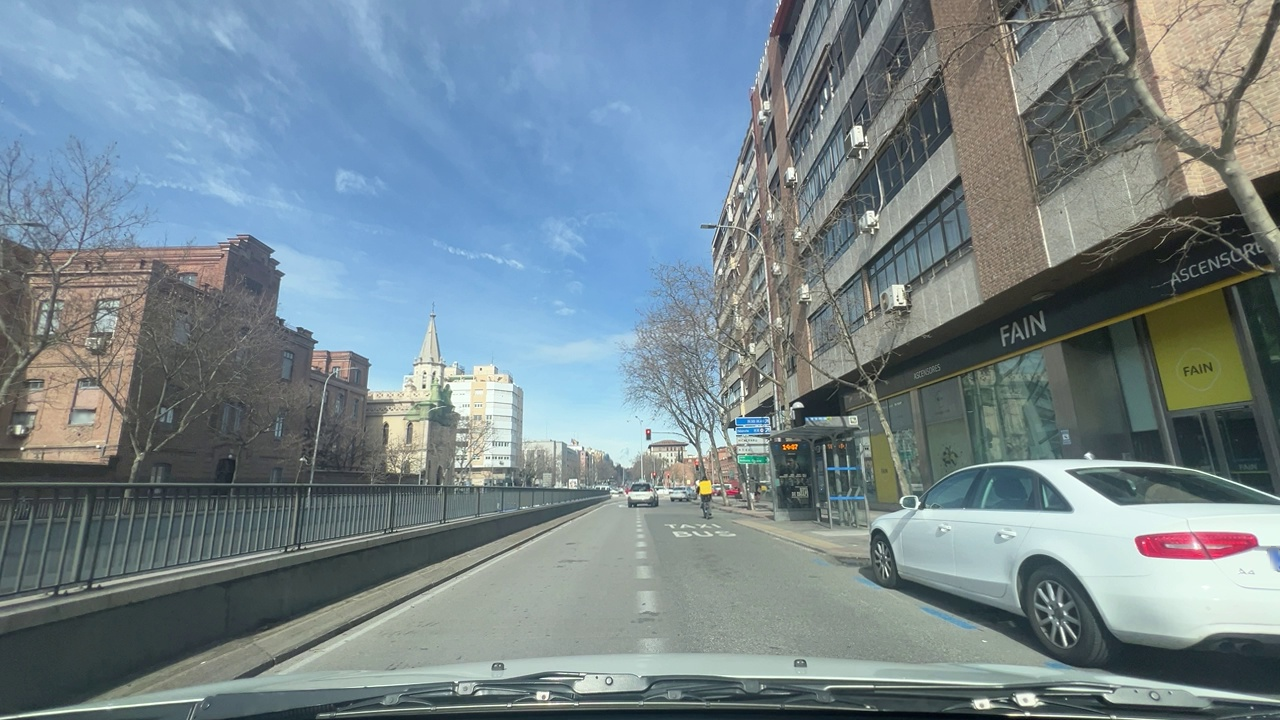
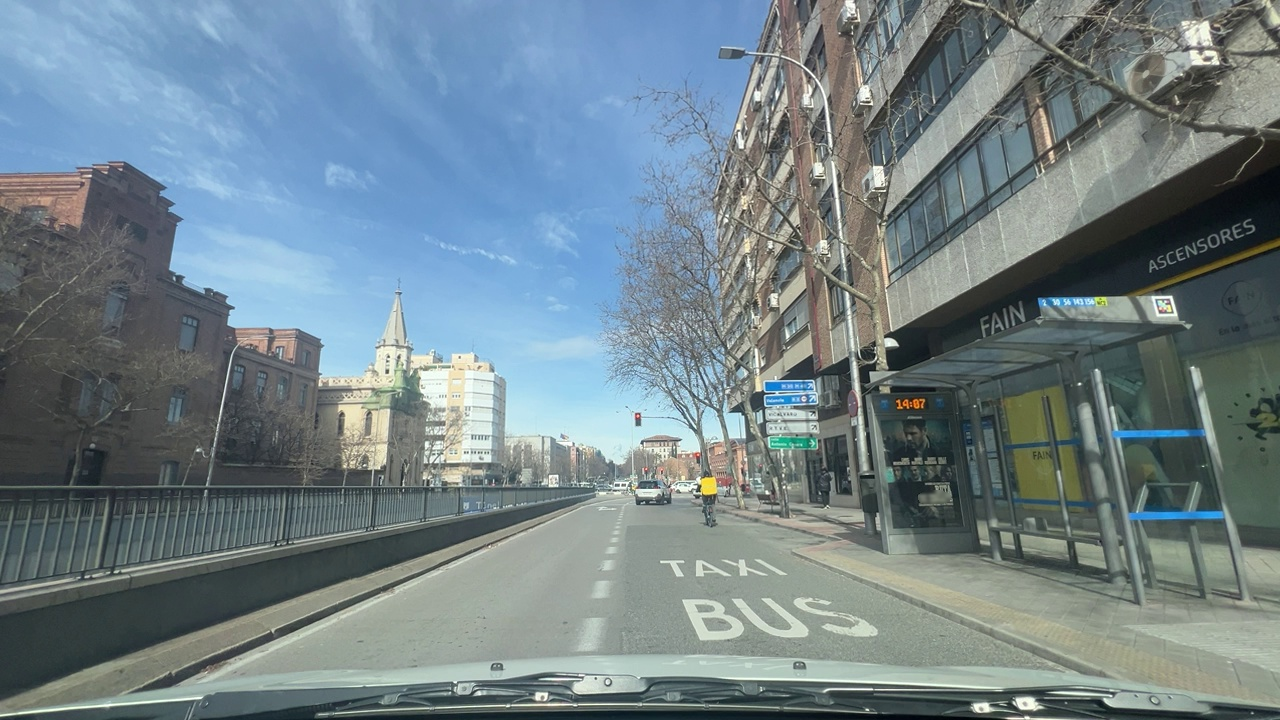
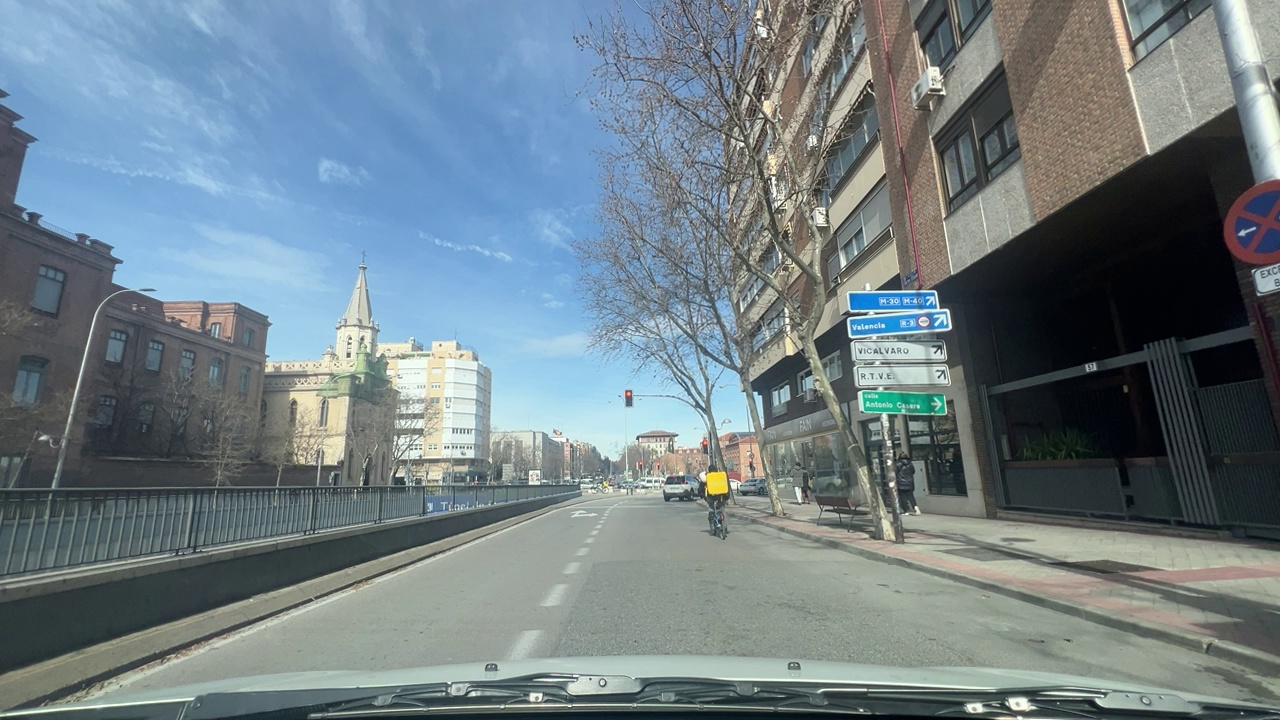
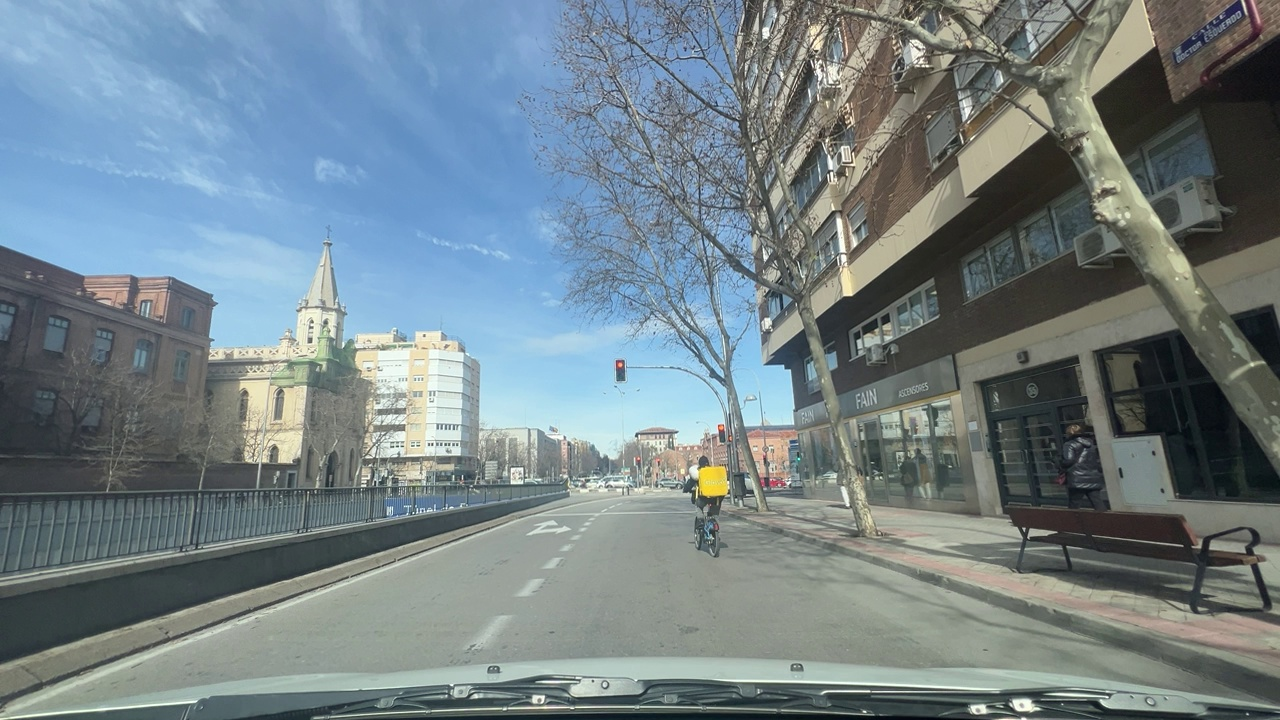
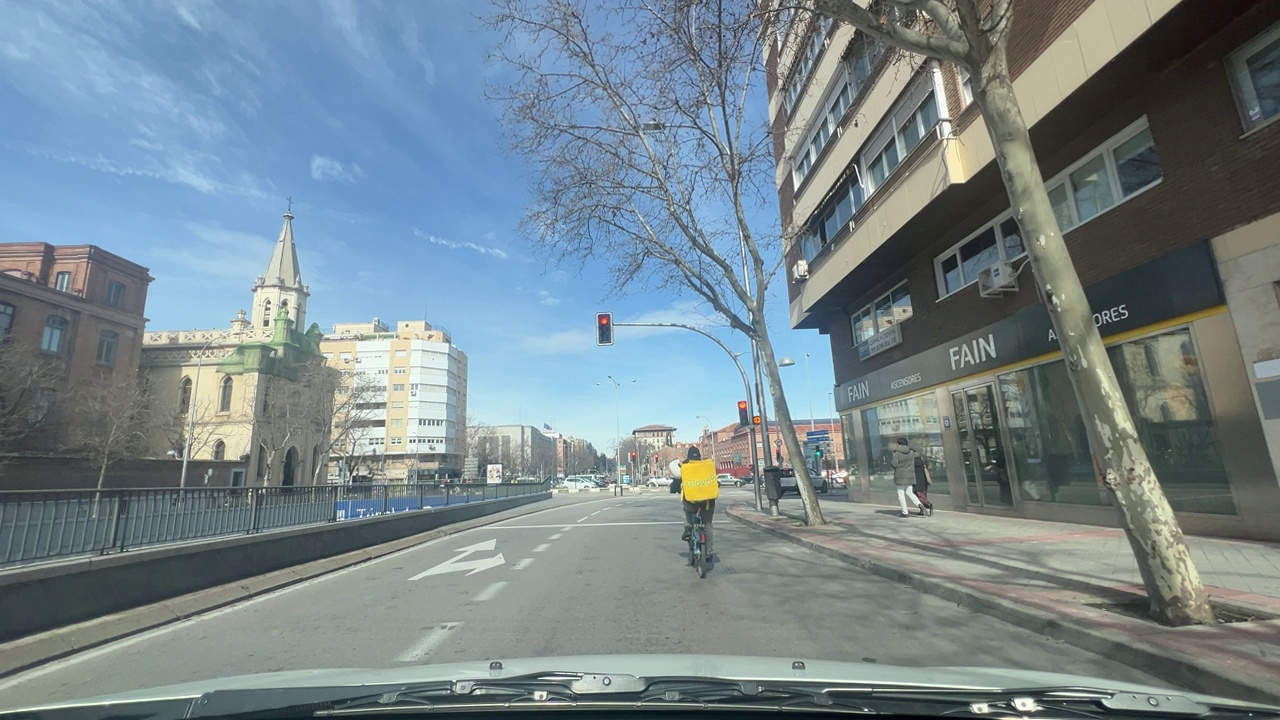
Situation: Pedestrian
Question: Is the ego vehicle traveling on a narrow street with sidewalks or bike lanes directly adjacent to the roadway?
Answer: No
Reasoning: It is a wide road with 2 lanes.

Situation: Pedestrian
Question: Are pedestrians or cyclists moving alongside the ego vehicle on the right side?
Answer: Yes
Reasoning: There is a cyclist initially on the right side and then in front.

Situation: Pedestrian
Question: Could a pedestrian's current path intersect with the trajectory of the ego vehicle?
Answer: Yes
Reasoning: The cyclist is in front of the ego vehicle after the ego vehicle maneuver to the right.

Situation: Pedestrian
Question: Are pedestrians or cyclists moving alongside the ego vehicle on the left side?
Answer: No
Reasoning: No vulnerable on the left side.